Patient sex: M
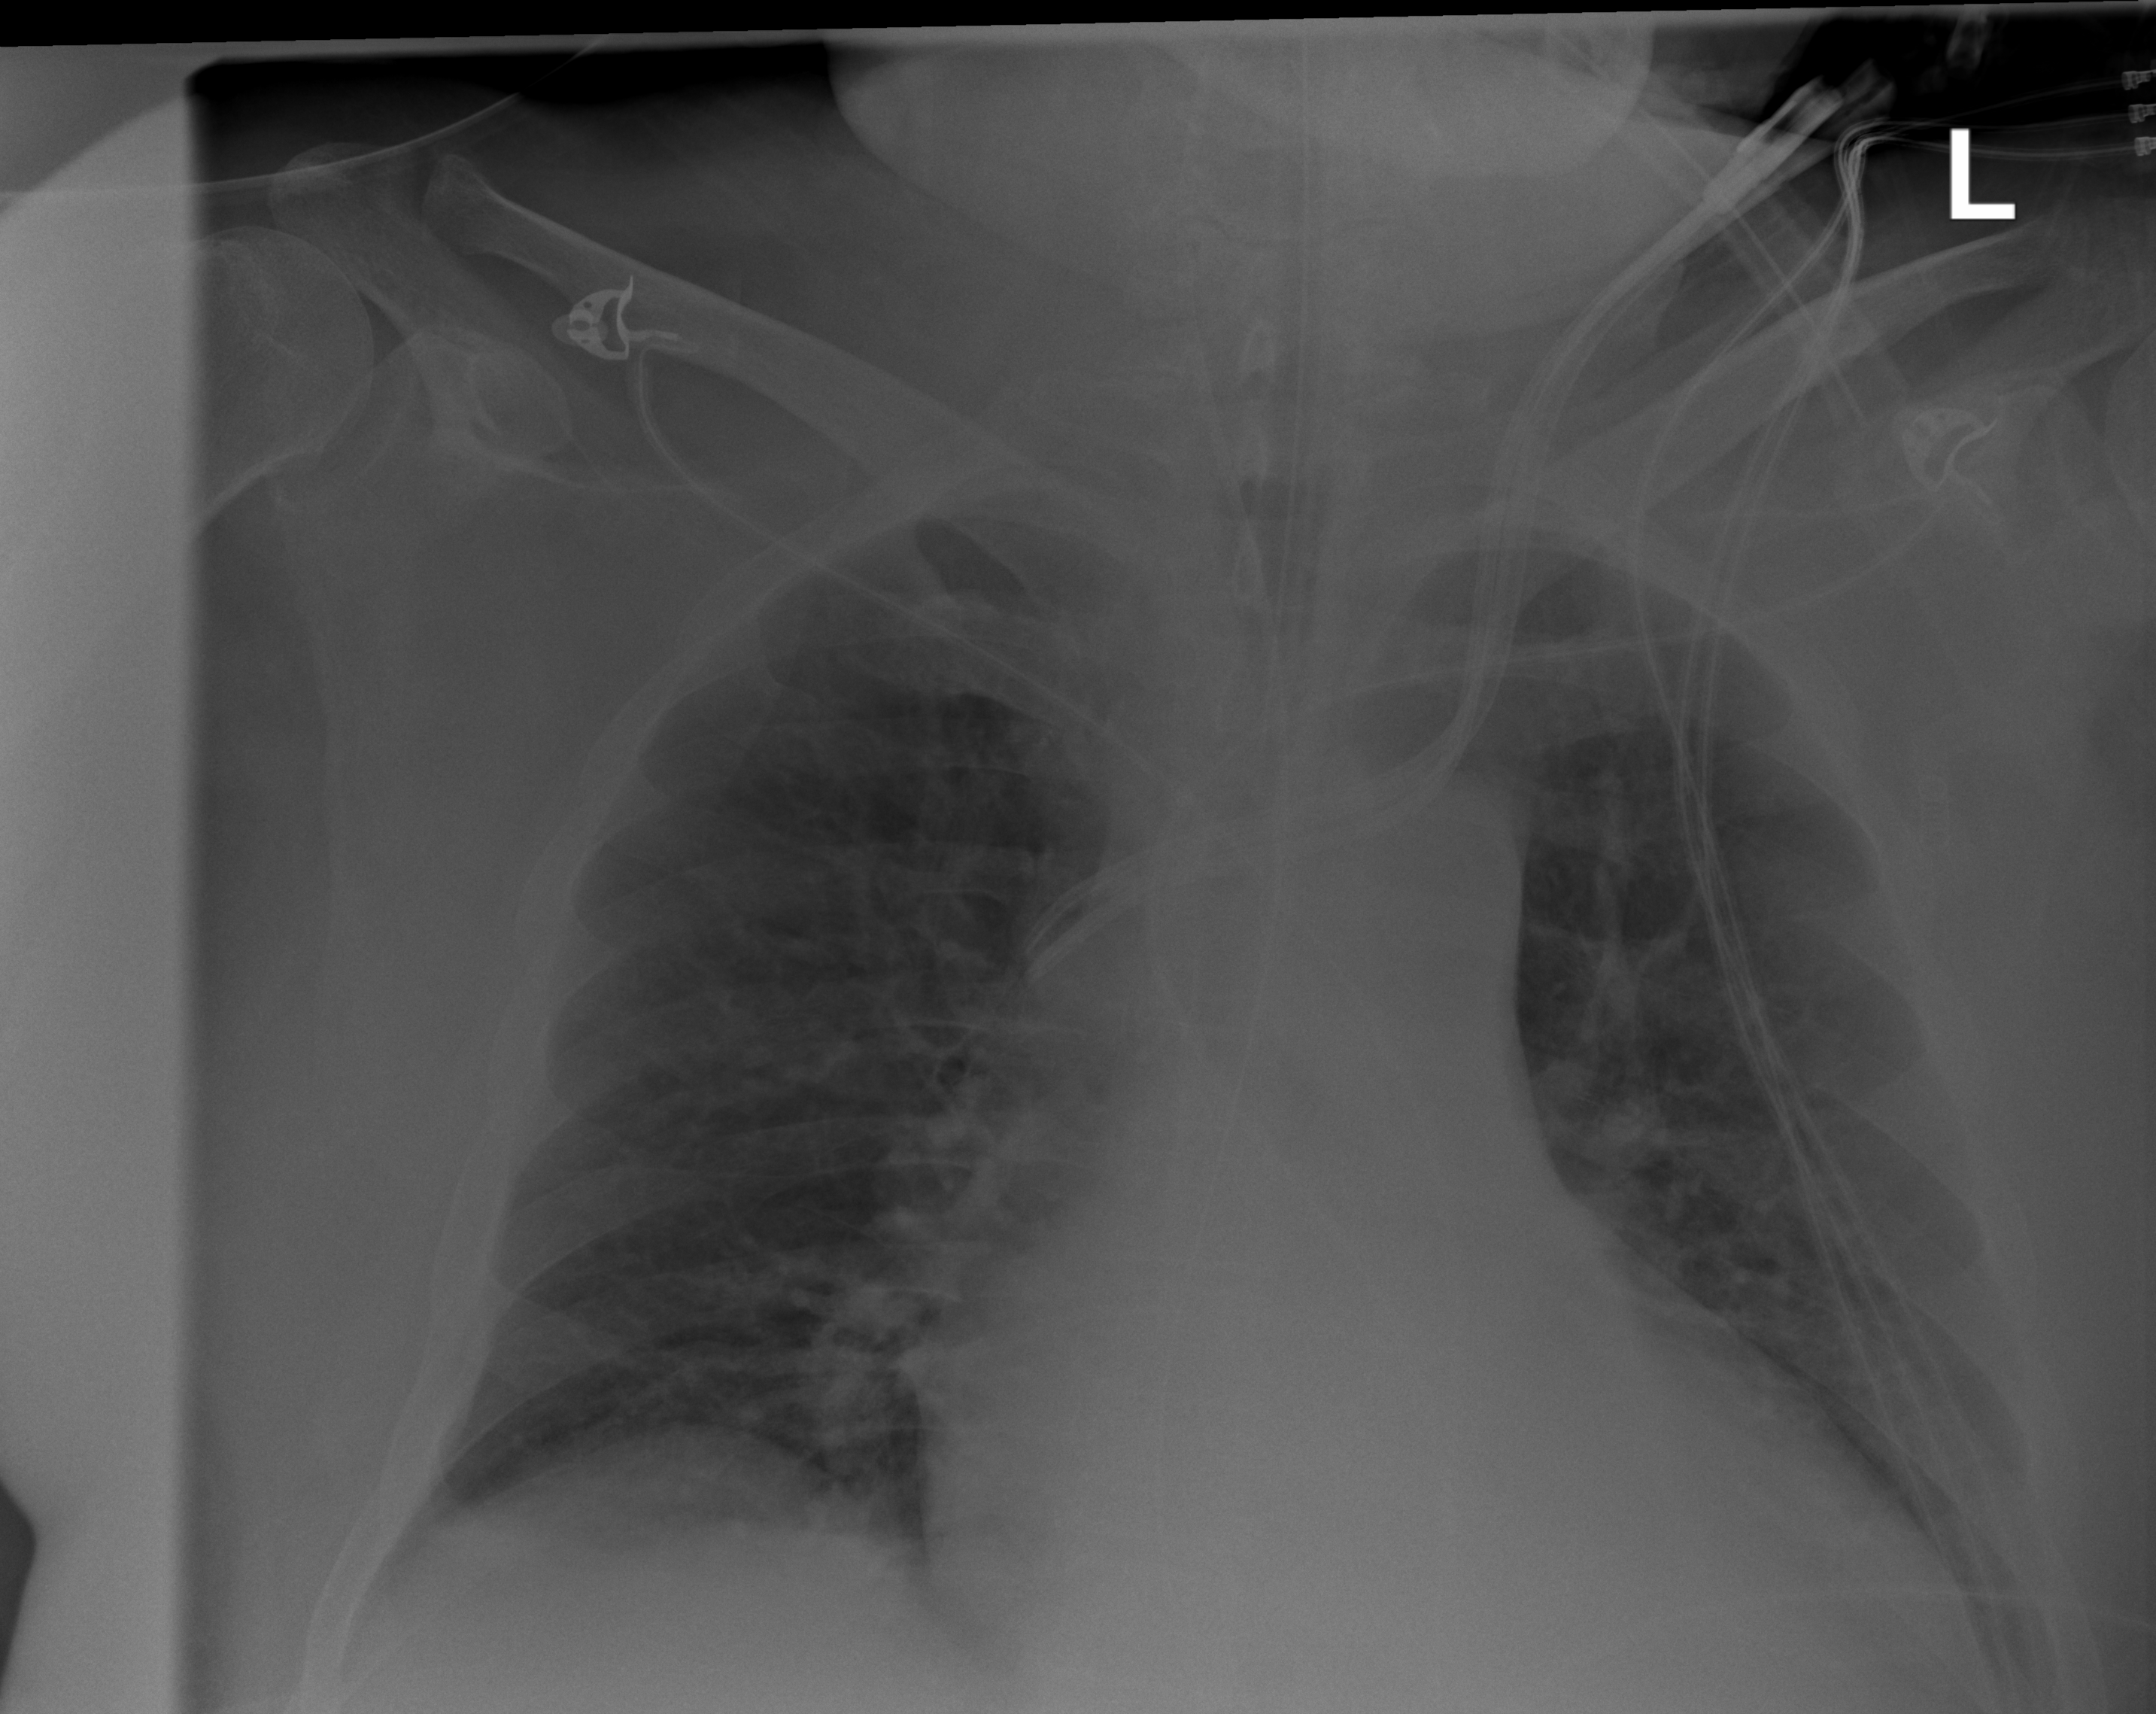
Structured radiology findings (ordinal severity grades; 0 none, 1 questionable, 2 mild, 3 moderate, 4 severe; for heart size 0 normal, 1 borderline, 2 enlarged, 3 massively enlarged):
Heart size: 2
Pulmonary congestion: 0
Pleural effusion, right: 0
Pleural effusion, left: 2
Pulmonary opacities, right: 2
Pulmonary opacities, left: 0
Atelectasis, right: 3
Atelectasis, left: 0